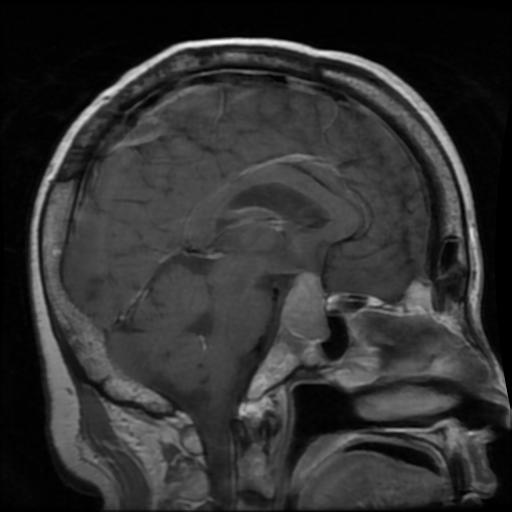
Label: pituitary